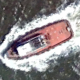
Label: civil